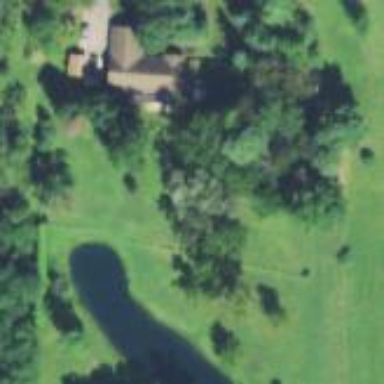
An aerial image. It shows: Peaceful pond surrounded by nature.